Question: I have a menu that I've been asked to style so that the items have rounded corners... basically so that they look like buttons.
I want to change the black background behind the sub-menu so that it's transparent. White would be OK too.
This black isn't the border of the child item's buttons as I can set that to yellow and I see a slight yellow border but still see the black background.
I changed all the instances of black to purple as a test and still got this black background. So I can't tell where it's coming from.
Thanks.

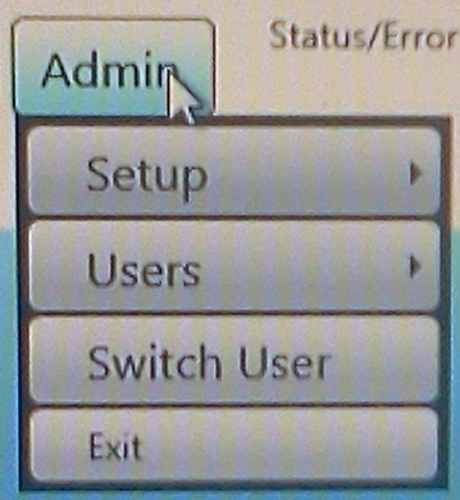
Answer: Success! In order for the Popup's Border's background to be transparent you need to set AllowsTransparency="True" on the Popup element.